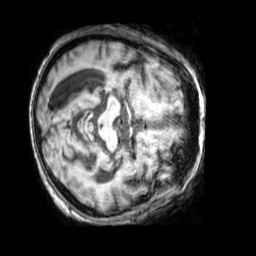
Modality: T1w
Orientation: axial
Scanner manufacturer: philips
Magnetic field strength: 3 T
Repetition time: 0.00989 s
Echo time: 0.004603 s